RGB frame:
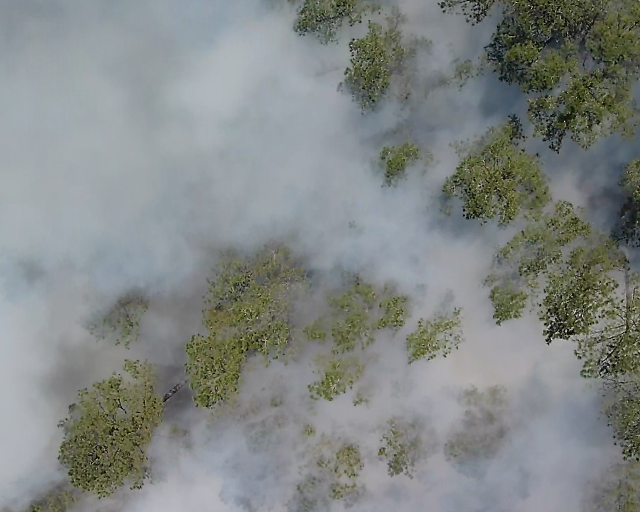
Thermal frame:
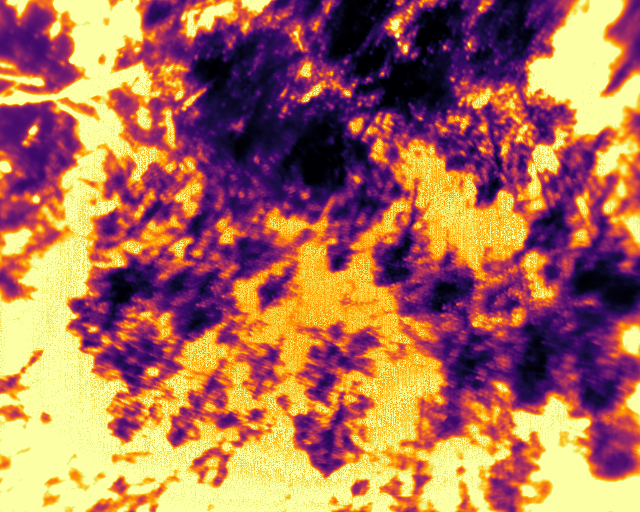
Captured: 2026-02-27 02:38:02
Pixels at or above 80 °C: 263417 (fraction of frame: 0.8039)